Interaction volume radius: 5 \u00c5
Interaction volume height: 10 \u00c5
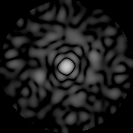
Disorder parameter: 0.8648